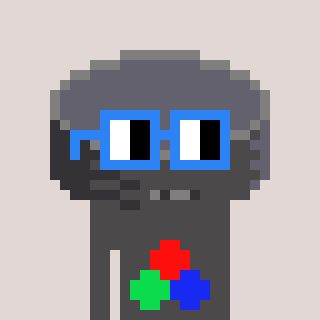
a pixel art character with square blue glasses, a hockey puck-shaped head and a grayscale-colored body on a warm background